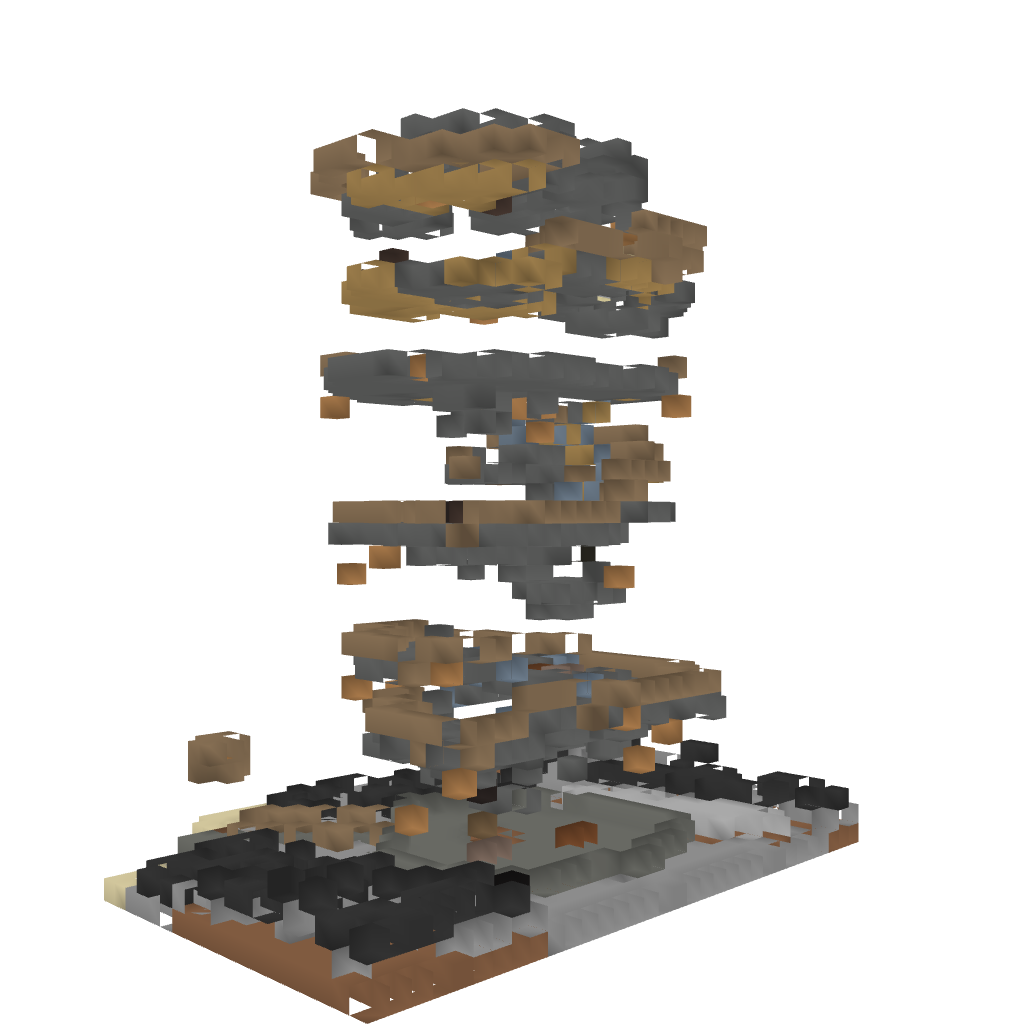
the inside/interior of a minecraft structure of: Jungle Treehouse